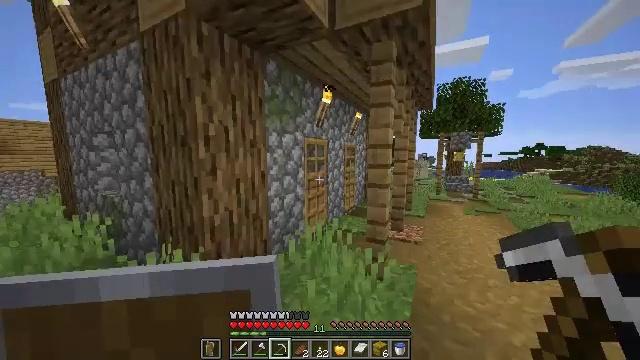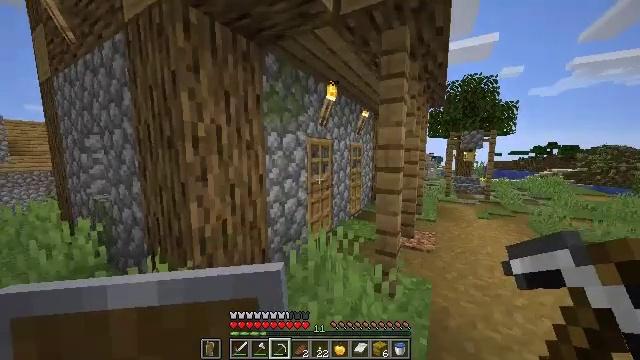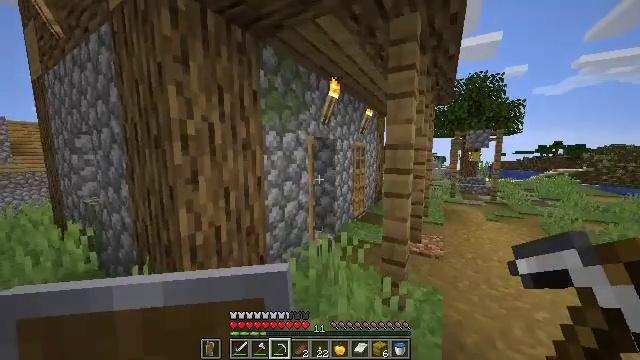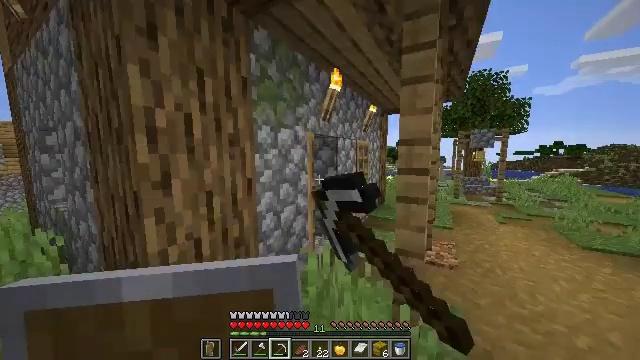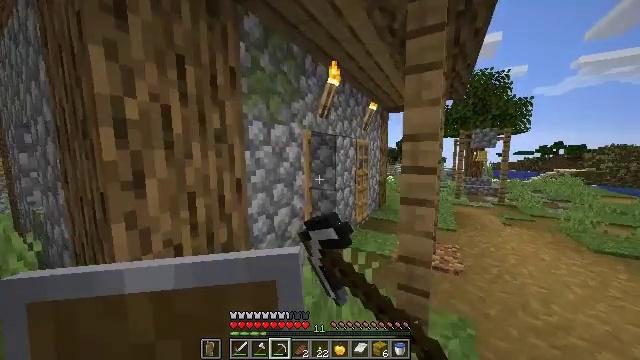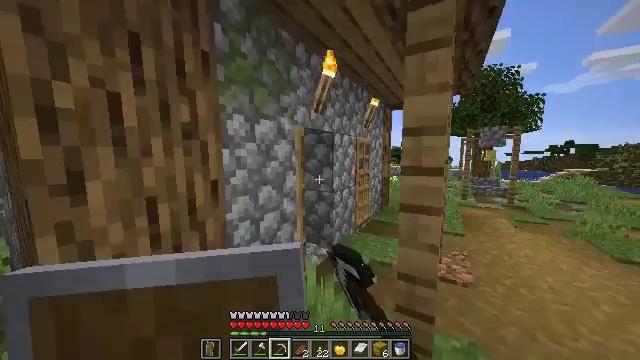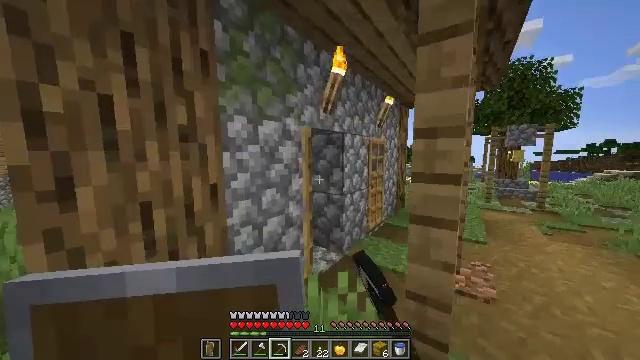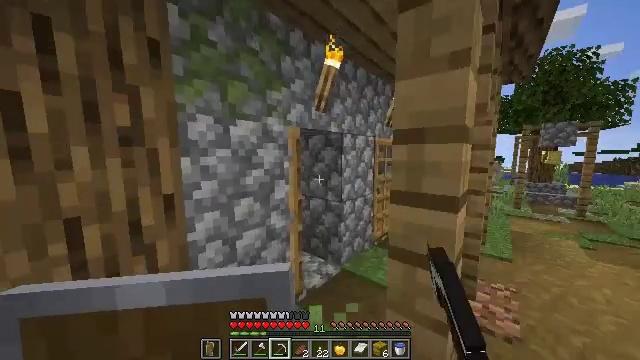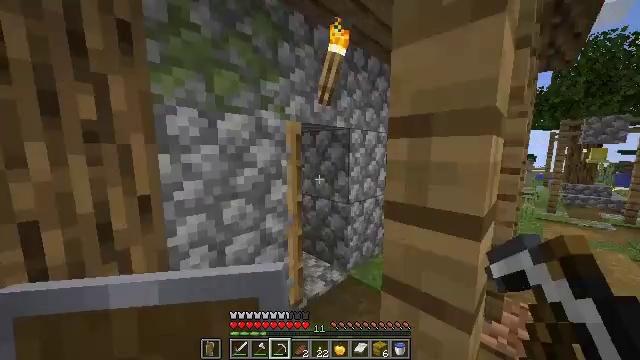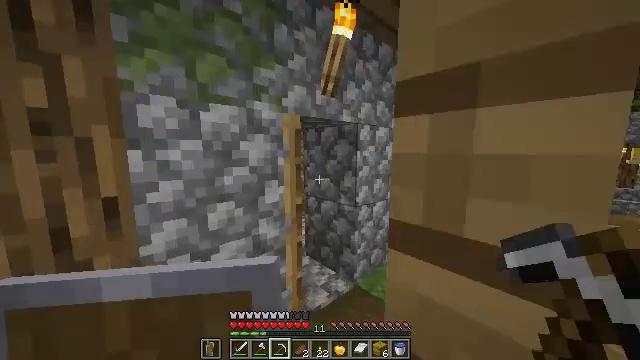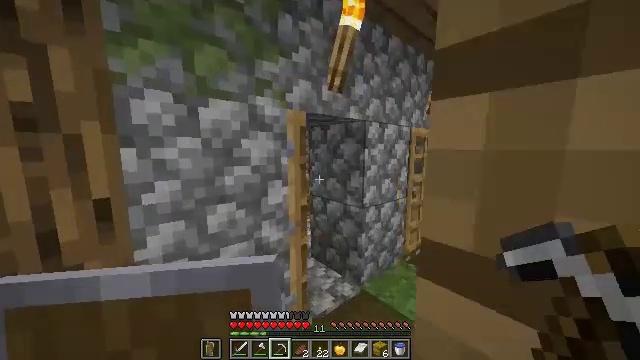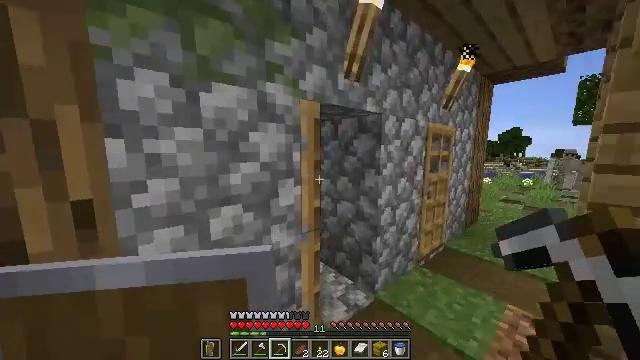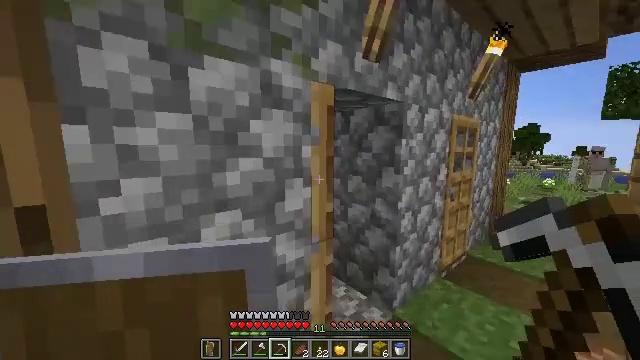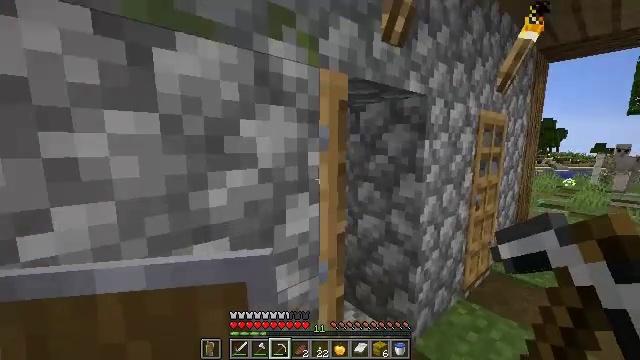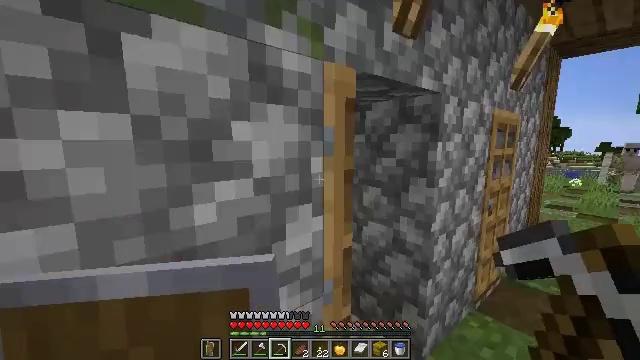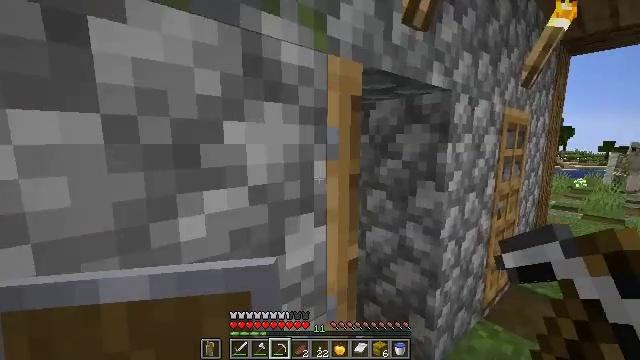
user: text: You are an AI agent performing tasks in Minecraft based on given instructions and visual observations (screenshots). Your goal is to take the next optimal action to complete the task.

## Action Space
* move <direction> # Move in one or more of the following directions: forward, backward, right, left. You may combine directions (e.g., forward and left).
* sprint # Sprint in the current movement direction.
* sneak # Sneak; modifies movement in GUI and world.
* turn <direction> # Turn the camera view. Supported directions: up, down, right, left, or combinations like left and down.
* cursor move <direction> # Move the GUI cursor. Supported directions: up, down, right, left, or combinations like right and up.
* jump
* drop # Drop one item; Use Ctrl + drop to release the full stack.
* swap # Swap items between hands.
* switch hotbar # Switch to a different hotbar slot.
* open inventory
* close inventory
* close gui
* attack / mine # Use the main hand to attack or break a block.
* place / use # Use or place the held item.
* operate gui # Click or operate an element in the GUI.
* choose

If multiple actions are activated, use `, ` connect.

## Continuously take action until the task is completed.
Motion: motion action
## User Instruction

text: Gather the blast furnace into your inventory.
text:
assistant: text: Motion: move forward, turn left
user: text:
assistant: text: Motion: move forward, use / place
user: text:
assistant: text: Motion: move forward, use / place
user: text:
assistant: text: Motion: move forward and move right
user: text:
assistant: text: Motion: move forward and move right, turn left
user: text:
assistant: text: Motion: move forward and move right, turn left
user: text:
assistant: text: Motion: move forward and move right, turn left
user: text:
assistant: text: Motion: move forward, turn left
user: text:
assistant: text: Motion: move forward, turn left
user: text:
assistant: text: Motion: move forward, turn left
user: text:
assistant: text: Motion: move forward
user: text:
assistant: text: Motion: move forward
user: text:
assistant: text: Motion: move forward
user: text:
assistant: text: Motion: move forward
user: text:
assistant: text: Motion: move forward and move right
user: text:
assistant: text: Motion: move forward and move right, turn left
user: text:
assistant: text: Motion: move forward and move right, turn left
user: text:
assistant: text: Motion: move forward and move right, turn left and down
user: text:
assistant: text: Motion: move forward and move right, turn left
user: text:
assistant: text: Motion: move forward and move right, turn left
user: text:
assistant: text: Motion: move forward, turn left
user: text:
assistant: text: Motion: move forward
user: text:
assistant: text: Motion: move forward
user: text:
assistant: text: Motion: move forward and move left
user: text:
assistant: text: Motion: move forward and move left
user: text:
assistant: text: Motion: move forward and move left, turn right
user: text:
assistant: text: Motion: move forward and move left, turn right
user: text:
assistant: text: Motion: move forward and move left, turn right
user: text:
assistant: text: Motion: move forward
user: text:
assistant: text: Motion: move forward